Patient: sex M, age 64
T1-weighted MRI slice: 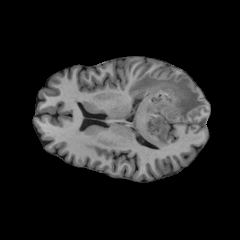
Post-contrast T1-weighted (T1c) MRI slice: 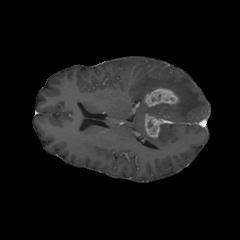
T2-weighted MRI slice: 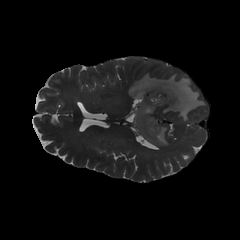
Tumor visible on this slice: yes
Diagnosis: Glioblastoma, IDH-wildtype
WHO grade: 4